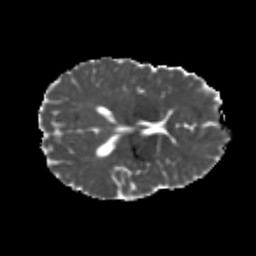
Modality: MD
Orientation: axial
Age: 21
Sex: male
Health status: healthy
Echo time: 0.074 s